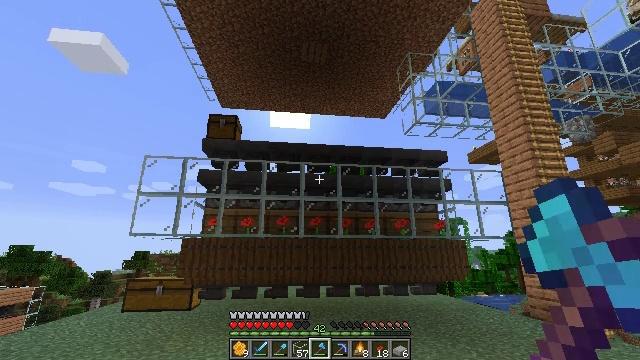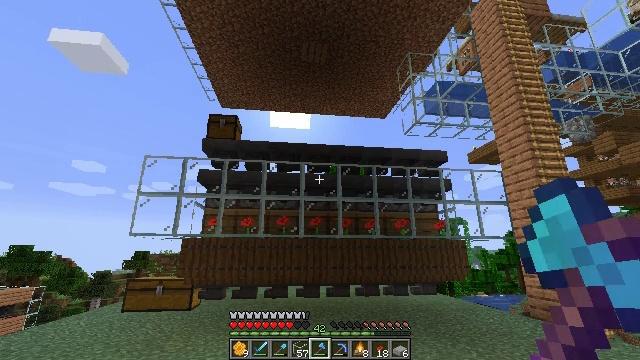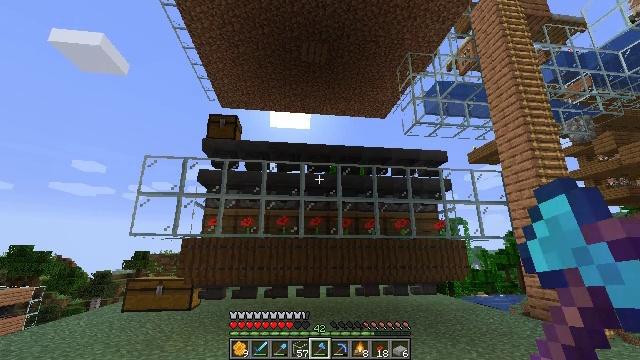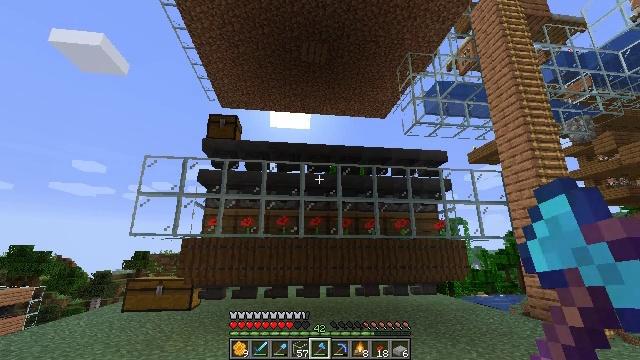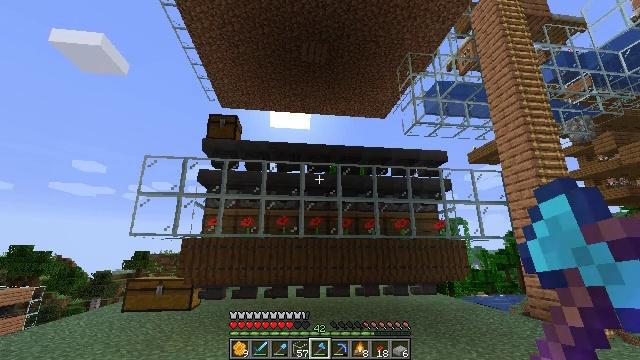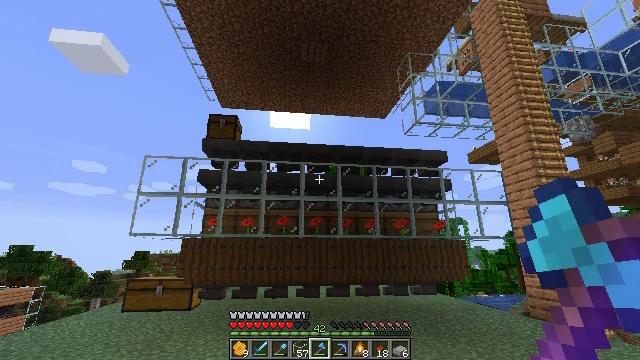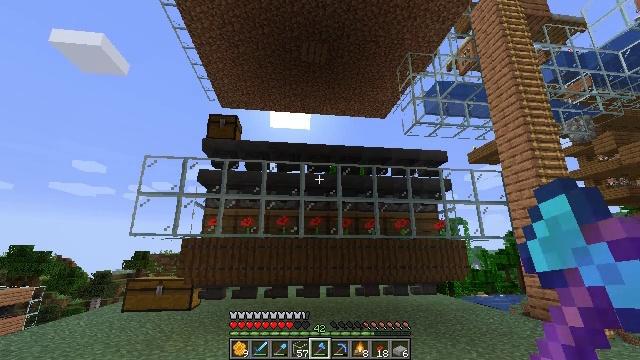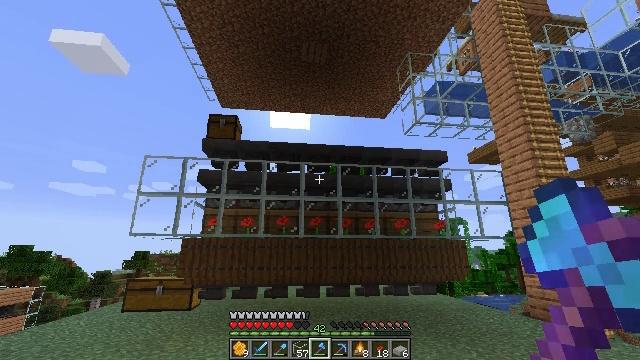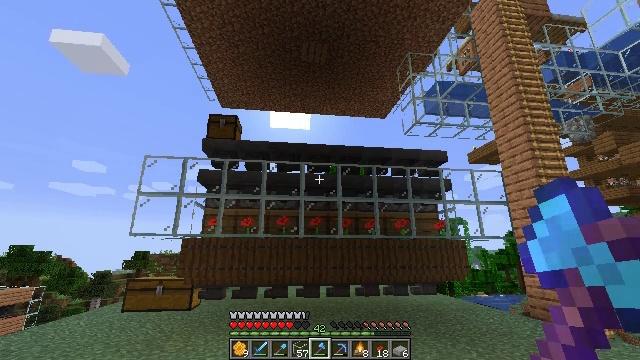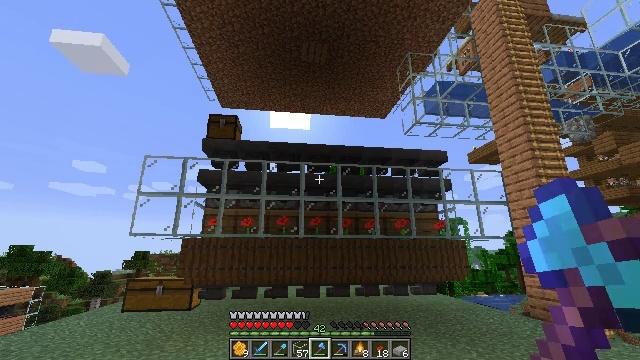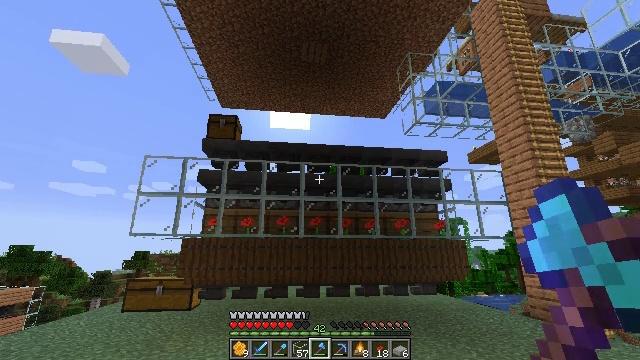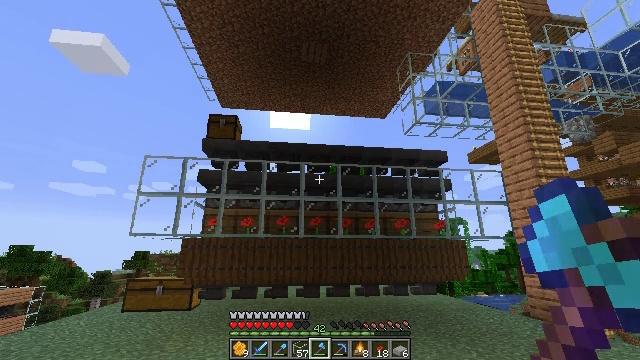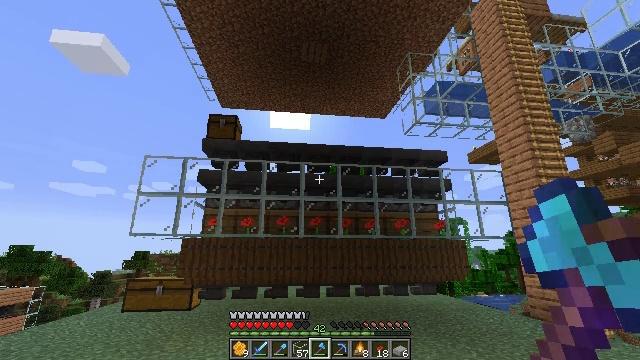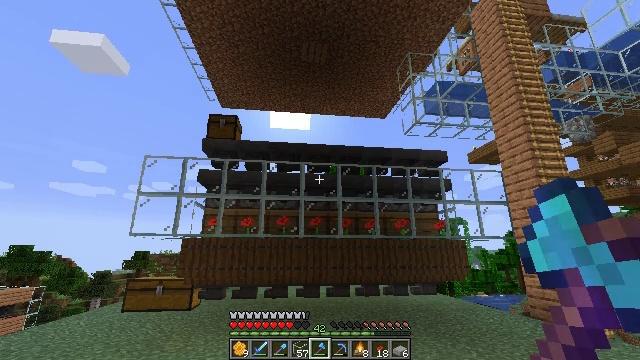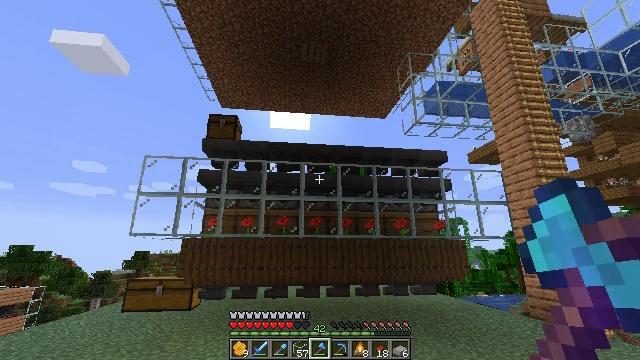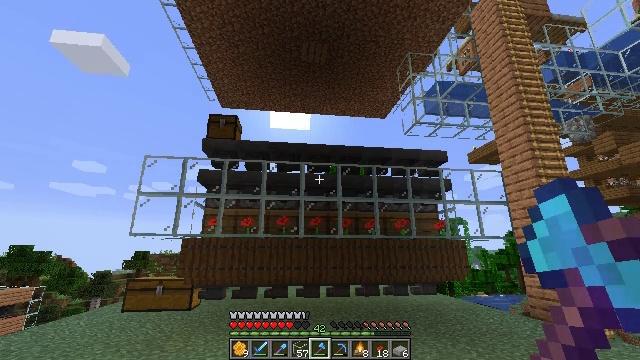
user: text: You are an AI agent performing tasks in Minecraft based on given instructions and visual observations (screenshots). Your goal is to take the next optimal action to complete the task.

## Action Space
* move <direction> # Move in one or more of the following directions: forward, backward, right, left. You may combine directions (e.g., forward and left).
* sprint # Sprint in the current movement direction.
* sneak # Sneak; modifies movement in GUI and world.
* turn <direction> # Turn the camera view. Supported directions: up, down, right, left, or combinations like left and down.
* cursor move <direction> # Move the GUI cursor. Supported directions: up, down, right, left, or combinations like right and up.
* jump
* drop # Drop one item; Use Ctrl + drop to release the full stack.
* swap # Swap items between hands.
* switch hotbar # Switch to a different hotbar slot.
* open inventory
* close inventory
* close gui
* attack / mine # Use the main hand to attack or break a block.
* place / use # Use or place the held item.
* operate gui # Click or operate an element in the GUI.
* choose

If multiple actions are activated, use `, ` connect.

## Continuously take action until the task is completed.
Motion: motion action
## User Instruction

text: Pick up the poppy from the field.
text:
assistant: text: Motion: no_op
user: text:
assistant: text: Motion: no_op
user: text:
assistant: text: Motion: no_op
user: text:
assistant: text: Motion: no_op
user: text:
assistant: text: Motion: no_op
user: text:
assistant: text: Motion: no_op
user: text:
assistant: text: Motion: no_op
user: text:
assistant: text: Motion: no_op
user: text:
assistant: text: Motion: no_op
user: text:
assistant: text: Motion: no_op
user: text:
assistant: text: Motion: no_op
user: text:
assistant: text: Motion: no_op
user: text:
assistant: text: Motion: no_op
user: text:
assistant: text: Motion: no_op
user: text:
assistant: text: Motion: no_op
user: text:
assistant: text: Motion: no_op
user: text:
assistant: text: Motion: no_op
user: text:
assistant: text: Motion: no_op
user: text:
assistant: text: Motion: no_op
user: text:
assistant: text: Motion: no_op
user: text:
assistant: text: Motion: no_op
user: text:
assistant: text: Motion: no_op
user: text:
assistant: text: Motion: no_op
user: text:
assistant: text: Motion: no_op
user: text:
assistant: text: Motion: no_op
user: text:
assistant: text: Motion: no_op
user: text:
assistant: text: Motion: no_op
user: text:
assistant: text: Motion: no_op
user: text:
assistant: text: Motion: no_op
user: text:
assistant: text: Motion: no_op